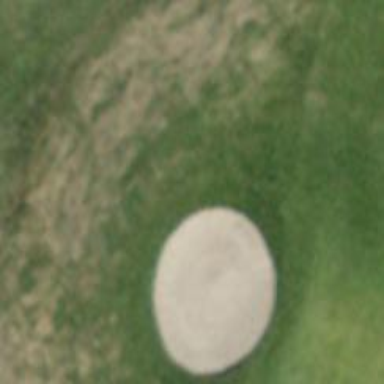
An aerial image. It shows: Golf bunker filled with sandy terrain.